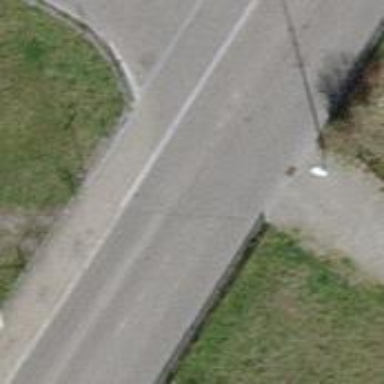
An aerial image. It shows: Compacted path road.